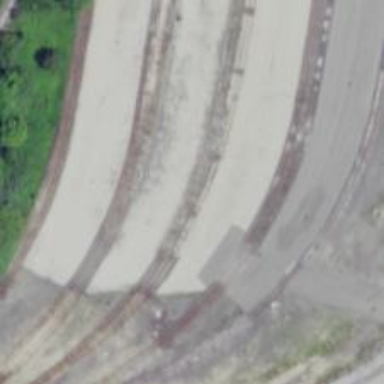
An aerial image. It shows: Railway yard used for servicing trains.